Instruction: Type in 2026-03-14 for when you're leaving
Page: home
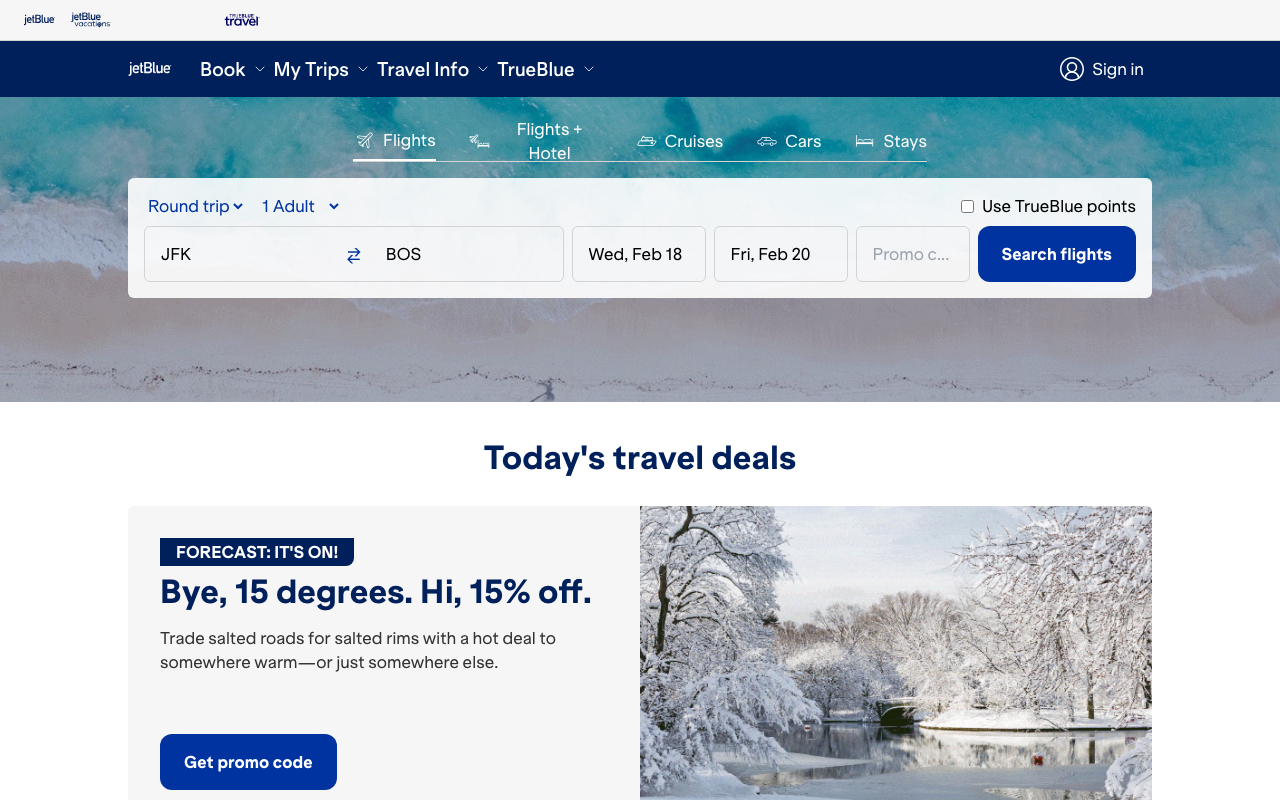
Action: type